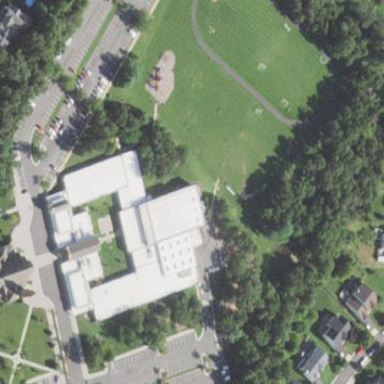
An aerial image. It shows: School.